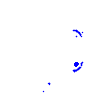
Particle: electron